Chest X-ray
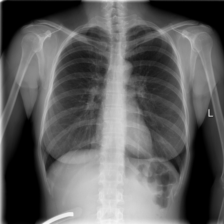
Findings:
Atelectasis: negative
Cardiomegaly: negative
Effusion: negative
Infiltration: negative
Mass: negative
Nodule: negative
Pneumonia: negative
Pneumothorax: negative
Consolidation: negative
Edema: negative
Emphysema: negative
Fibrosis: negative
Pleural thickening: negative
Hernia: negative